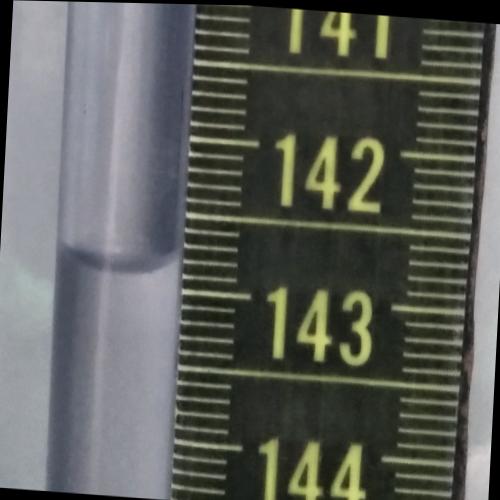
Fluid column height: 142.9 cm